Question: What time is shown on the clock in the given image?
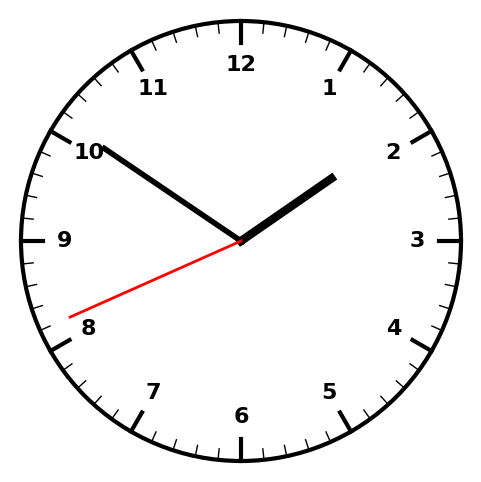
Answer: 01:50:41